Question: From what I've read 'css' styles overwrite each other depending on the order of inclusion. But I'm experiencing some strange behavior, shown in the picture:

It is clearly visible that 'default.css' is included after 'base.css' which would suppose that styles from 'default.css' will overwrite styles from 'base.css'. However this is not the case, as you see, the style from 'base.css' persists and the style from 'default.css' is being cancelled out. Why is that?
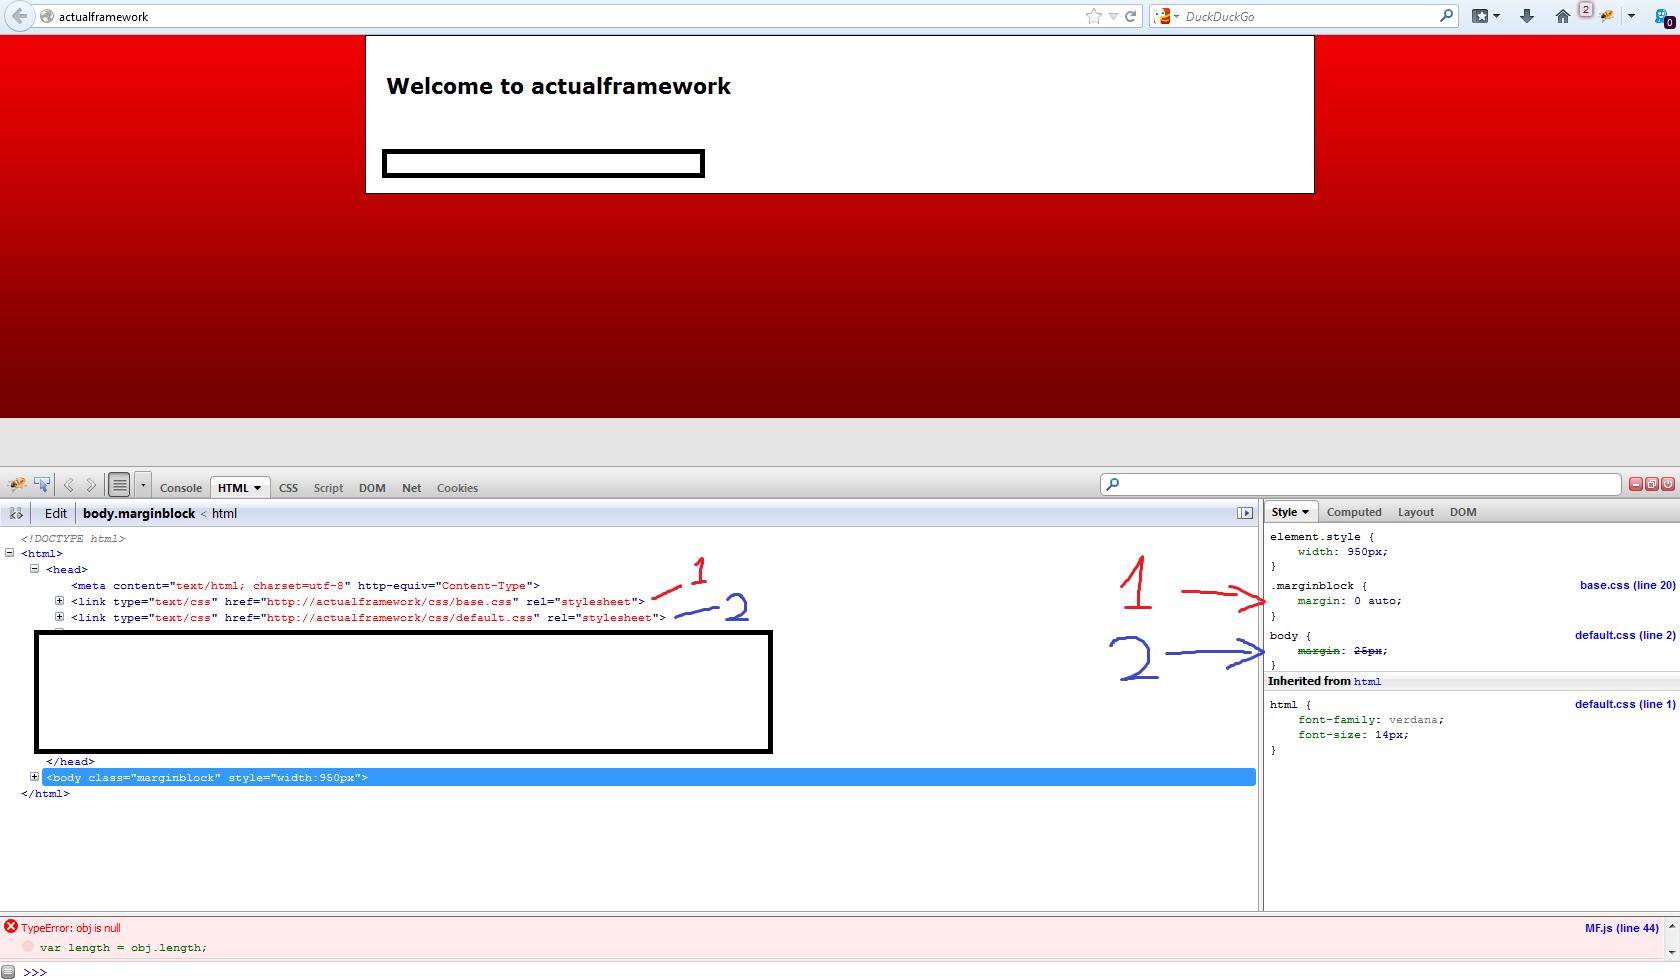
Answer: This is because CSS class selectors (e.g., '.marginblock' in your example) has a higher precedence than CSS type selectors ('body' in your example).
If your CSS were as follows, you would have the behavior you expect:
In 'base.css':
'''
.marginblock {
margin: 0 auto;
}
'''
In 'default.css':
'''
.marginblock {
margin: 25px;
}
'''
Here's more detail on the CSS order of precedence:
1. ID selectors
2. Attribute selectors
3. Class selectors
4. Child selectors
5. Adjacent sibling selectors
6. Descendant selectors
7. Type selectors
More information can be found <URL>.